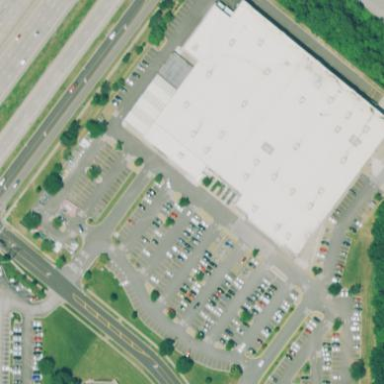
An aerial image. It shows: Retail building that houses department store.